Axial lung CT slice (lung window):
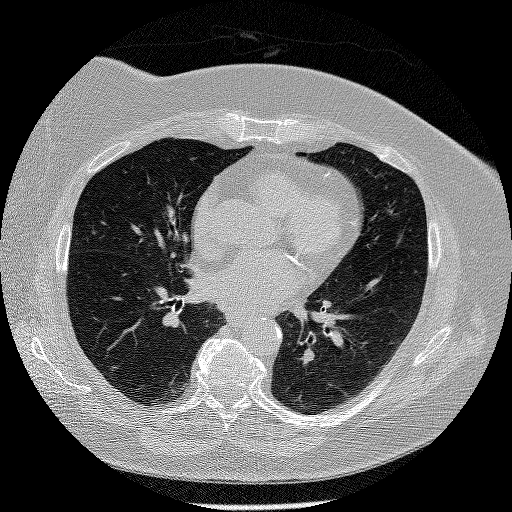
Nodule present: yes
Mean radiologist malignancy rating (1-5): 3